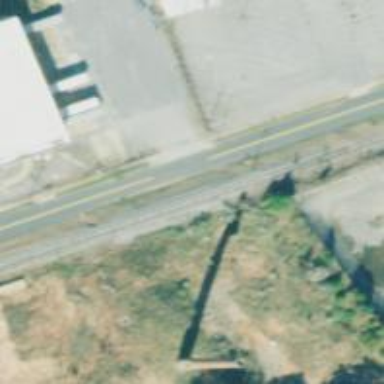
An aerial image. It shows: Abandoned spur railway.